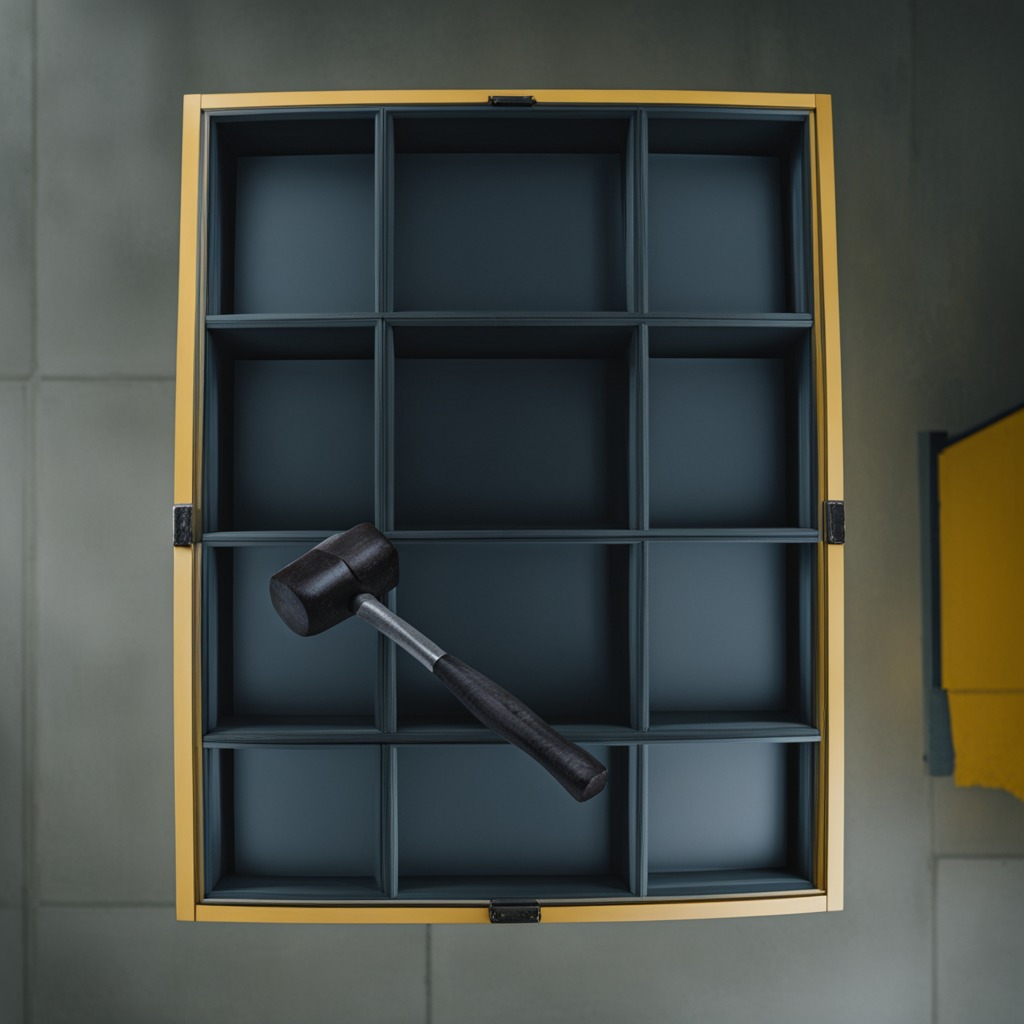
A hammer is lying on a toolbox surface in an airplane hangar workshop.